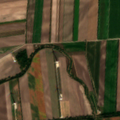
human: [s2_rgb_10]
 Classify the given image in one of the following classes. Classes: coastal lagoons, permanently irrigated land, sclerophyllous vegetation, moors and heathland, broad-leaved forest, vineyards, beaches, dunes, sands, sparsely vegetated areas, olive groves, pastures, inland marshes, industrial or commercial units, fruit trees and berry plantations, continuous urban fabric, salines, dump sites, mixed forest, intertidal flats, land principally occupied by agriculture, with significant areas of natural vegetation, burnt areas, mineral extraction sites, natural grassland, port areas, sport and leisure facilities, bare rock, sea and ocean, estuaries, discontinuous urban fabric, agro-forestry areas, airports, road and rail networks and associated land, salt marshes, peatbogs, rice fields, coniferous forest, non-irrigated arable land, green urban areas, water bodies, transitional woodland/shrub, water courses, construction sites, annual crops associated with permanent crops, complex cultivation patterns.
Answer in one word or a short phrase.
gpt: non-irrigated arable land